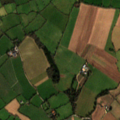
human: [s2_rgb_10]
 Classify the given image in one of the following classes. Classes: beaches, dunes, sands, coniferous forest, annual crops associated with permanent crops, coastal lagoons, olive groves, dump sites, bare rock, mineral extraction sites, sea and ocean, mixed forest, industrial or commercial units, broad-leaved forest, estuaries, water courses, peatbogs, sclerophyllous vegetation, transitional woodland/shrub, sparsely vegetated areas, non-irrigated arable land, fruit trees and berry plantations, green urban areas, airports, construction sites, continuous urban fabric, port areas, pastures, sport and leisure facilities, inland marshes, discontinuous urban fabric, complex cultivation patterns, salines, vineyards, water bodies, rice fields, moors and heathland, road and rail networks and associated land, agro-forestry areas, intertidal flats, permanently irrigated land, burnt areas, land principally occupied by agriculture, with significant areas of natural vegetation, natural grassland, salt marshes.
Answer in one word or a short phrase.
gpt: non-irrigated arable land, pastures